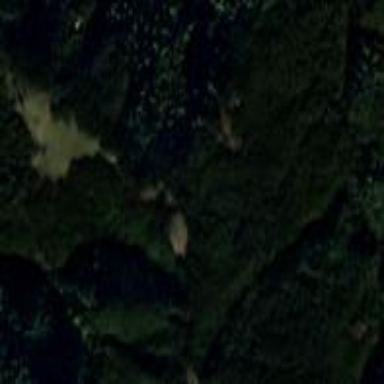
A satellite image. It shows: Forest area.